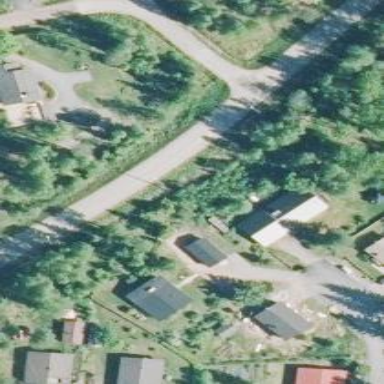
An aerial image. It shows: Tertiary road.